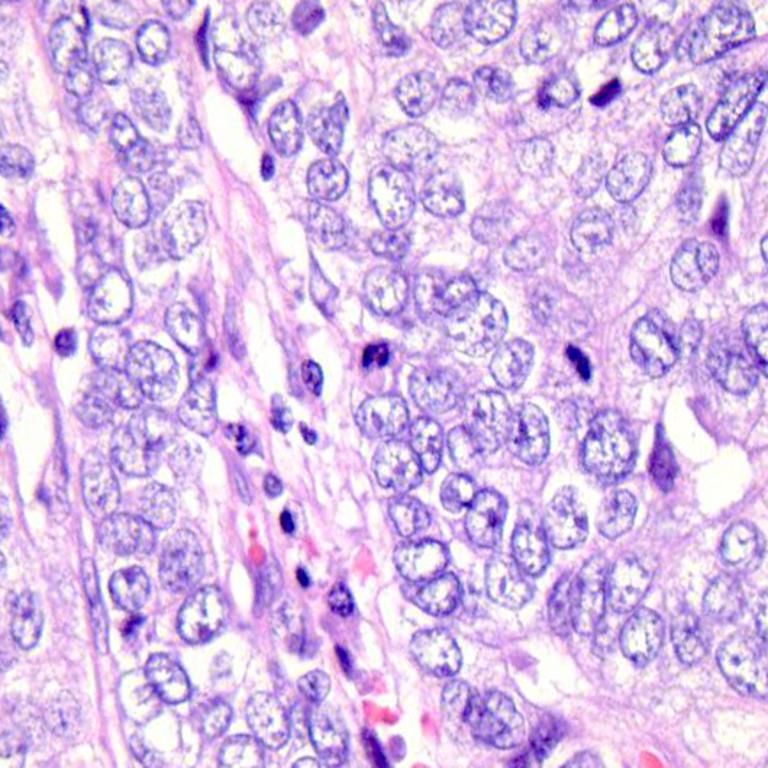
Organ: colon
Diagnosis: adenocarcinomas